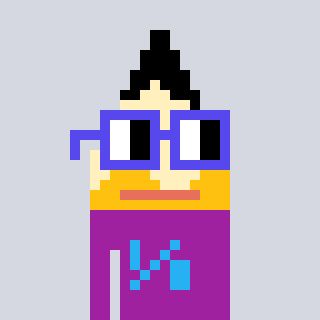
a pixel art character with square blue glasses, a pencil-shaped head and a magenta-colored body on a cool background